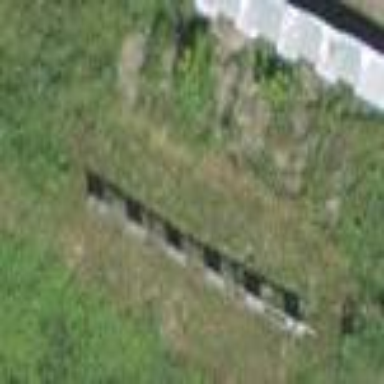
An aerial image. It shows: Retaining wall.